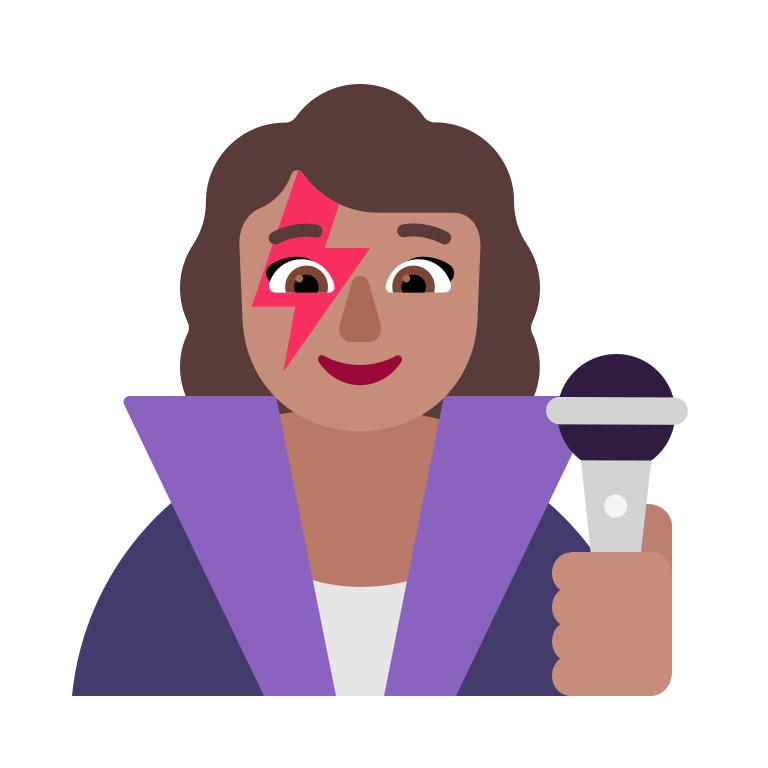
woman singer flat